Question: I've created a function that suppose to return all row in database to browser, but it is return only one value. Below is my table:

And this is my code:
SqlDatabase.php Classes:
'''
public function query($sql){
$result = mysqli_query($this->connection, $sql);
return $result;
}
'''
test.php:
'''
$database = new SqlDatabase;
//testing function
public static function find_comments($photo_id=0){
global $database;
$sql = "select * from comments";
$sql .= " where photograph_id = {$photo_id}";
$sql .= " order by created ASC";
print_r(self::sql_find($sql));
}
// This is a testing function
public static function sql_find($sql){
global $database;
$result_set = $database->query($sql);
$object_array = array();
while ($row = $database->fetch_assoc($result_set)){
$object_array = $row['author'];
} return $object_array;
}
'''
When i try to run this function, It is only return one last value "vai het loc" to PHP:
'''
Comments::find_comments(77);
'''
I tried several ways and do researchs but haven't found any solutions yet. Not sure what am i missing. Need some guide to fetch all row in photograph_id not only one value.
Thanks for helps.
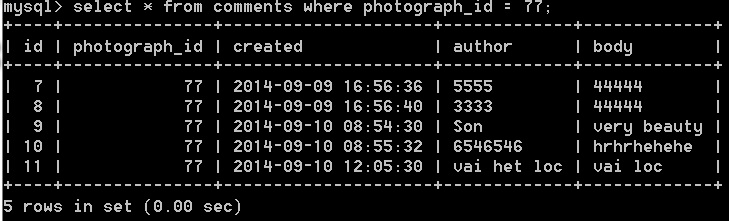
Answer: You're overwriting the value, not appending it to the array.
Change this line:
'''
$object_array = $row['author'];
'''
to this:
'''
$object_array[] = $row['author'];
'''
In your 'sql_find()' function and you should get the object.